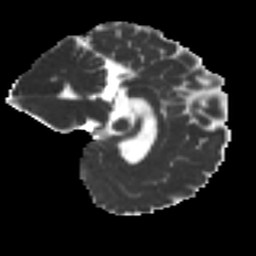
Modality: MD
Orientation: sagittal
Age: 38
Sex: male
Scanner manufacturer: ge
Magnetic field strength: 3 T
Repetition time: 7.8 s
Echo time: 0.0608 s